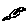
Label: bird